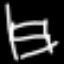
Label: chair